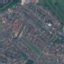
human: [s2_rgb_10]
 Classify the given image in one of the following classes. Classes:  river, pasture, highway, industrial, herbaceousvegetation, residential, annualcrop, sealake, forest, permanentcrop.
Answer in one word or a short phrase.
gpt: Residential